Question: I have a multi select control look like below,
When user select "Any", I want to deselect all other selected values and select only "Any", means, if user select "Any", do not allow to select other values else allow to select other values.
How its possible through jQuery
Thanks...
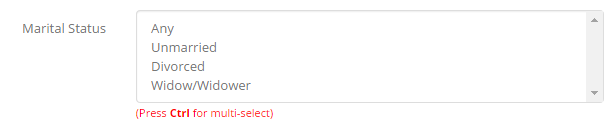
Answer: '''
jQuery("#select").change(function() {
if (jQuery("#select option:first").is(':selected')) {
jQuery("#select").val("any");
}
});
'''
To the form below:
'''
<select multiple id="select">
<option value="any">Any</option>
<option value="...">...</option>
...
</select>
'''